Question: Is it possible to remove text box from android wear notification page?
I'd like to remove the text box and show only the background for the below page. The first page notification still has text and a small icon.
Here is a view of the 2nd page I'd like (minus the blank text box).

I want to do this without having to create a stand-alone app if possible.
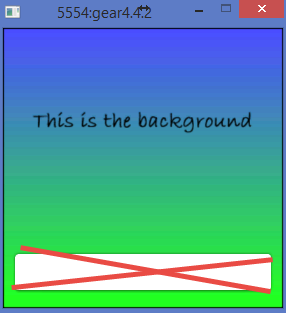
Answer: Use <URL> class.
> Set a visual hint that only the background image of this notification
should be displayed, and other semantic content should be hidden. This
hint is only applicable to sub-pages added using
addPage(Notification).
Usage:
'''
NotificationCompat.Builder wearableBuilder = new NotificationCompat.Builder(context)
...
.extend(new WearableExtender().setHintShowBackgroundOnly(true));
'''